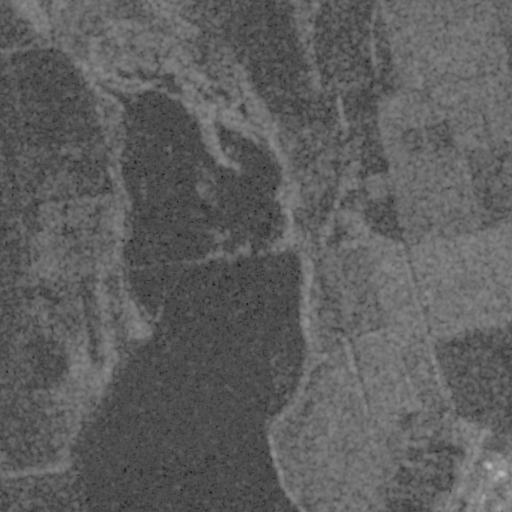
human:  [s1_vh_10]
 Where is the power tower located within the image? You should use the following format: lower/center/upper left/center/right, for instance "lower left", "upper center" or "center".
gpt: The power tower is located in the lower left of the image.
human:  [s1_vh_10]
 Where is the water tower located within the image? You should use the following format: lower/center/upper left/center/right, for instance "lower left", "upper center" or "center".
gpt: The water tower is located in the lower right of the image.
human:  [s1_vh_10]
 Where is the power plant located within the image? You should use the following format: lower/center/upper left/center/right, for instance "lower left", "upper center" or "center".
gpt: There is no power plant in the image.

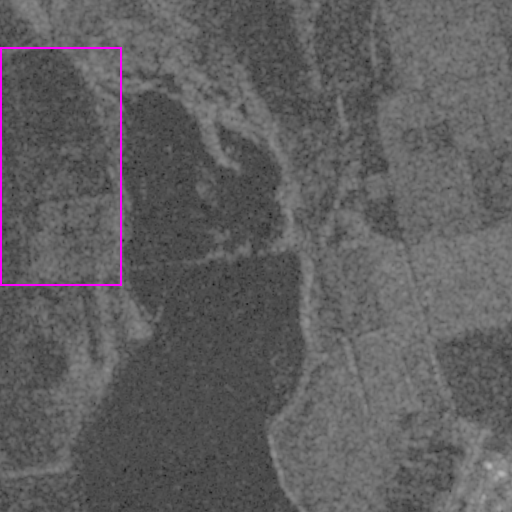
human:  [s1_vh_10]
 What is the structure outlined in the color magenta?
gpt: The structure outlined in magenta is a crop field.
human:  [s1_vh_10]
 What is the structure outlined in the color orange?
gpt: There is no orange outline.